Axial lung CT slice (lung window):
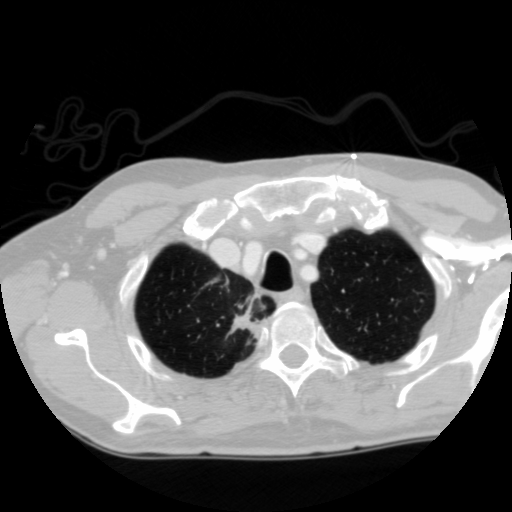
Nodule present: no